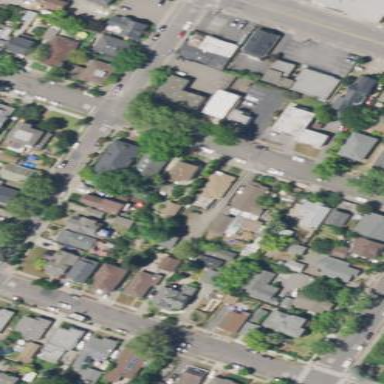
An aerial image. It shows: Sidewalk.